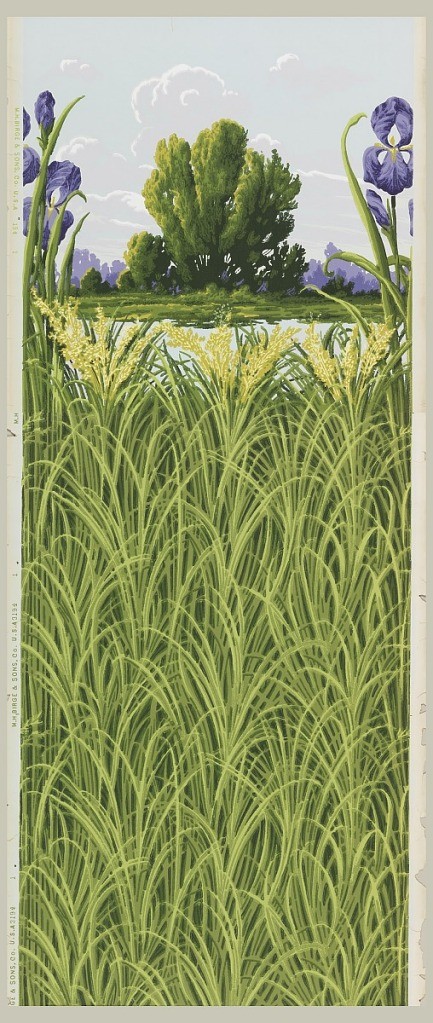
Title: Sidewall
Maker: M.H. Birge & Sons Co., 1834
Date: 1903–1904
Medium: Machine-printed paper
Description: a) Sidewall with all-over pattern of tall grass or turf; b) Landscape frieze: central motif contains grouping of trees against clouded blue sky. In front of this is a small body of water. The very front of the scene contains a purple iris at either side.